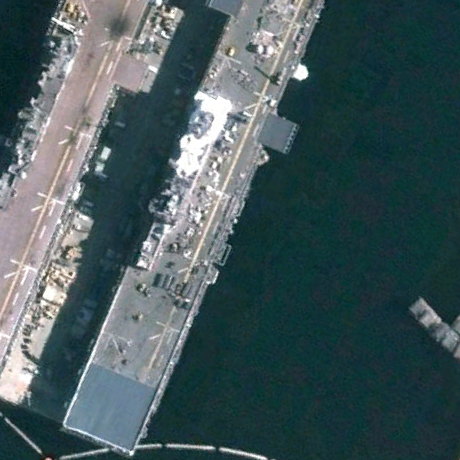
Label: assault